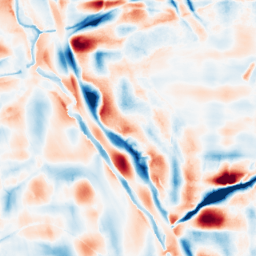
Category: wavelet
Decomposition family: wavelet_dwt
Decomposition parameters: wavelet: sym4
level: 5
Upsampling method: bilinear
Upsampling parameters: scale: 8
Upsampling scale: 8